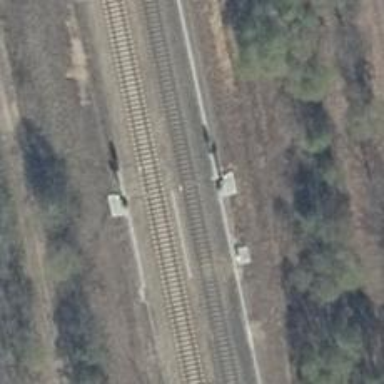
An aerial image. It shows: Railway signal with block marker for train protection.